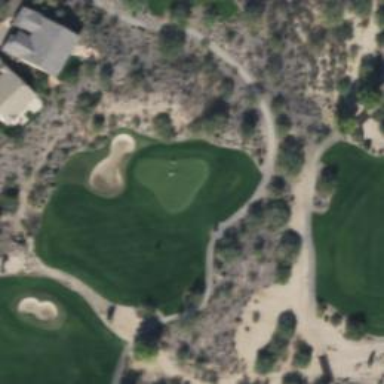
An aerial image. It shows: Path for both roads and golfers.